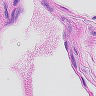
Metastatic tissue present: no